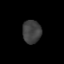
Tissue: lung
Cell type: Fibroblasts
Senescence score: 0.5579
Nuclear area (px): 419
Mean DAPI intensity: 64.091